Question:
Note:i have tried various codes,but no luck
tried segregating M and B using grep.
some how i got the below hint but unable to solve it.
Hint:Find out the row index where you have 'M' or 'B', you can use grep for that, then clean the values for all rows in this column, convert into numeric type and then using the row indices stored earlier do the necessary arithmetic operation.
How to sum the value of the columns which involves M and B
'''
M-- million
B--Billion
$--dollars
'''
Values in this are character type.
'''
DF
Brand value Company_adv
$10B $100B
$11B $200M
$13B $400M
$20B $600B
$$0B $700B
'''
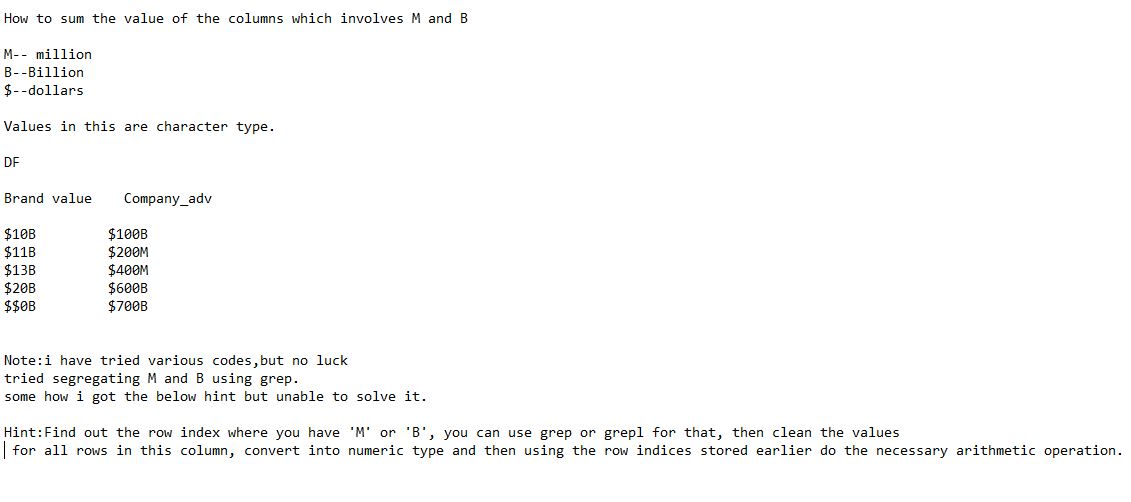
Answer: It sounds like you are on the right track; the hint you supplied basically tells you how to do it. Here is some example code to make it more concrete:
'''
options(stringsAsFactors = FALSE)
DF <- read.table(text = "Brand_value Company_adv
$10B $100B
$11B $200M
$13B $400M
$20B $600B
$$0B $700B",
header = TRUE)
as.numeric(gsub("[^[:digit:]]",
"",
grep("B",
DF$Company_adv,
value = TRUE)))
'''